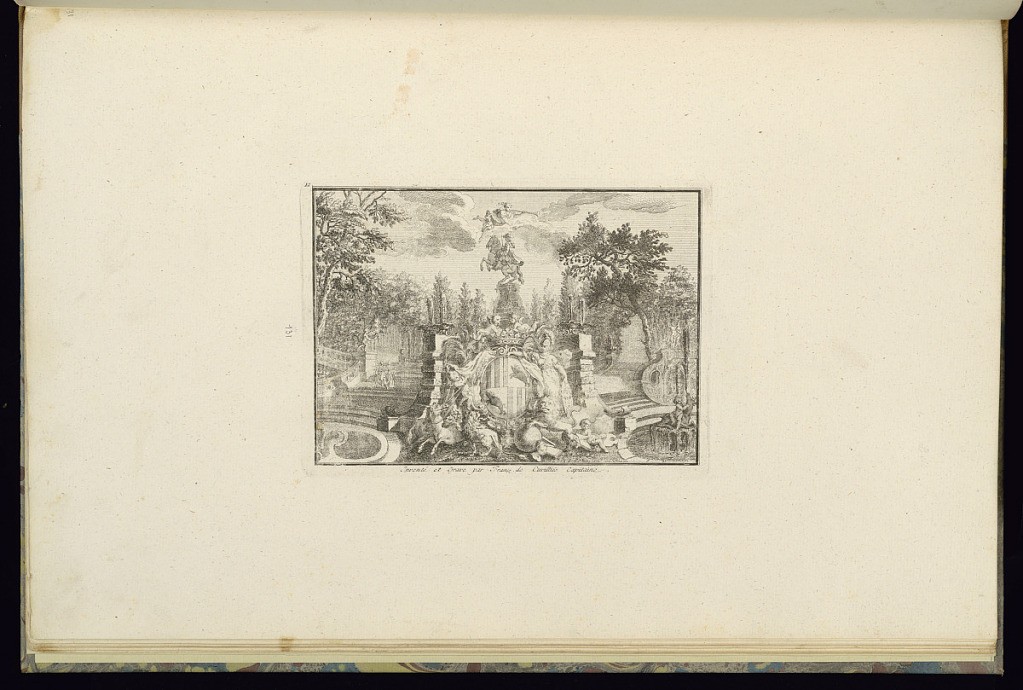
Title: Design for Fountain with Coat of Arms and Equestrian Statue
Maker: François de Cuvilliés the younger, German, 1731 - 1777
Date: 18th century
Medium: Etching and engraving on off-white laid paper
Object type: Print
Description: Scene of a fountain with a coat of arms and an equestrian statue at center of a park, with well-dressed figures walking on the stairs around it. The plate is signed.